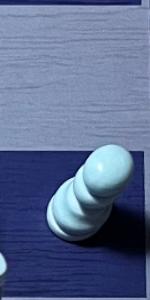
Label: Pawn_White